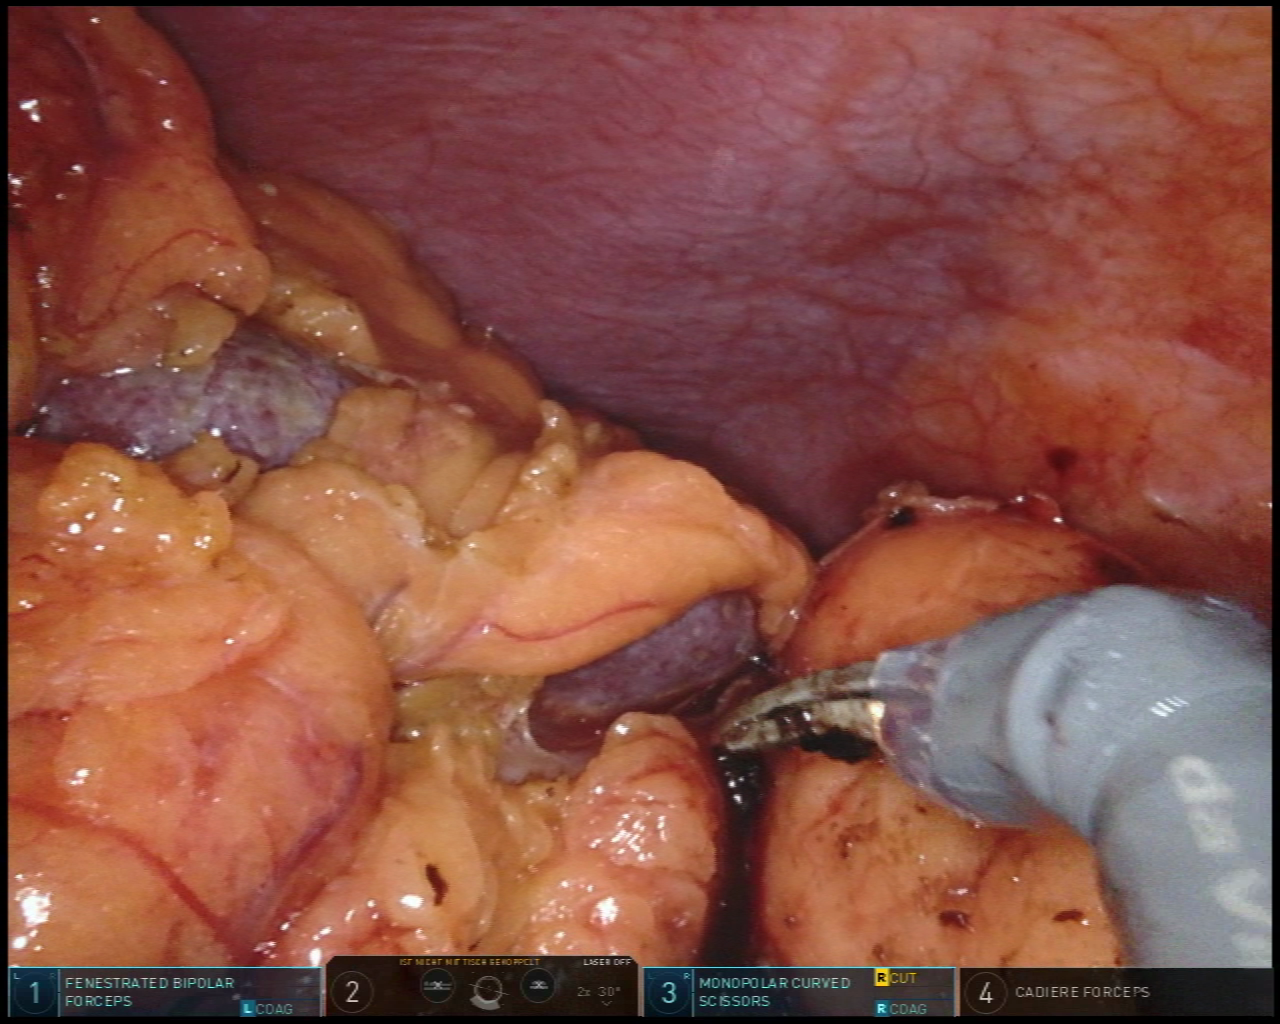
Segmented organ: abdominal_wall
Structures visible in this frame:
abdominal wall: yes
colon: no
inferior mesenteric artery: no
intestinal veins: no
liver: no
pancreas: no
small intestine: no
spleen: yes
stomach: no
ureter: no
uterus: no
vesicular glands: no